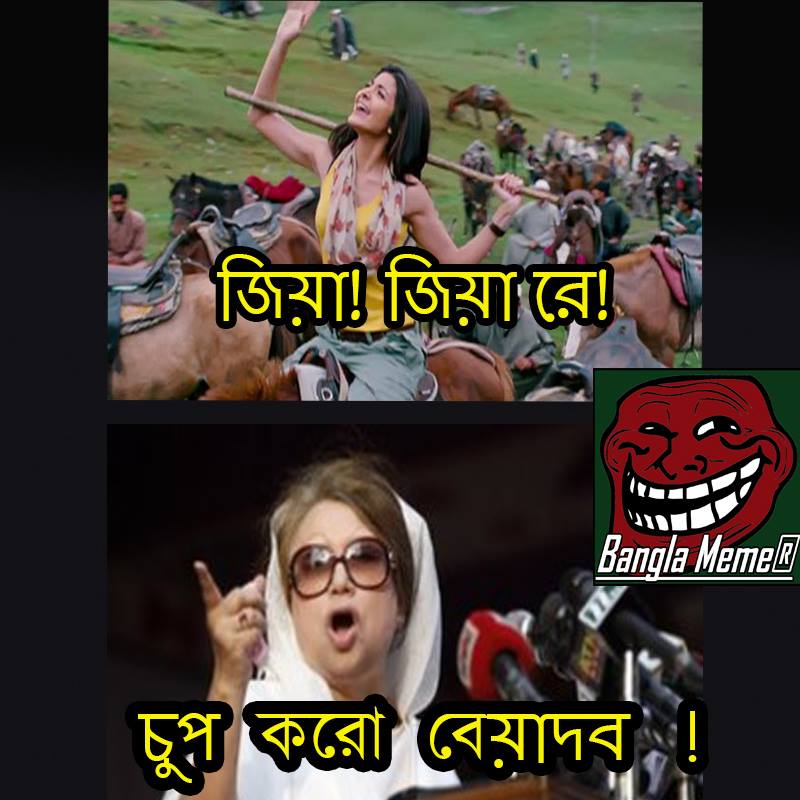
Text: জিয়া ! জিয়া রে !        চুপ করো বেয়াদব    !
Label: Hate
Hate category: Personal Offence
Targeted group: Individual